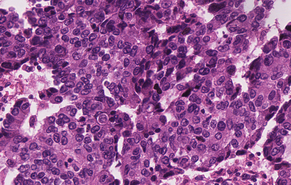
Tumor epithelial tissue: yes
Tumor-associated stroma tissue: no
Normal tissue: no